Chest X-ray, PA view. Patient: 52 years old, sex M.
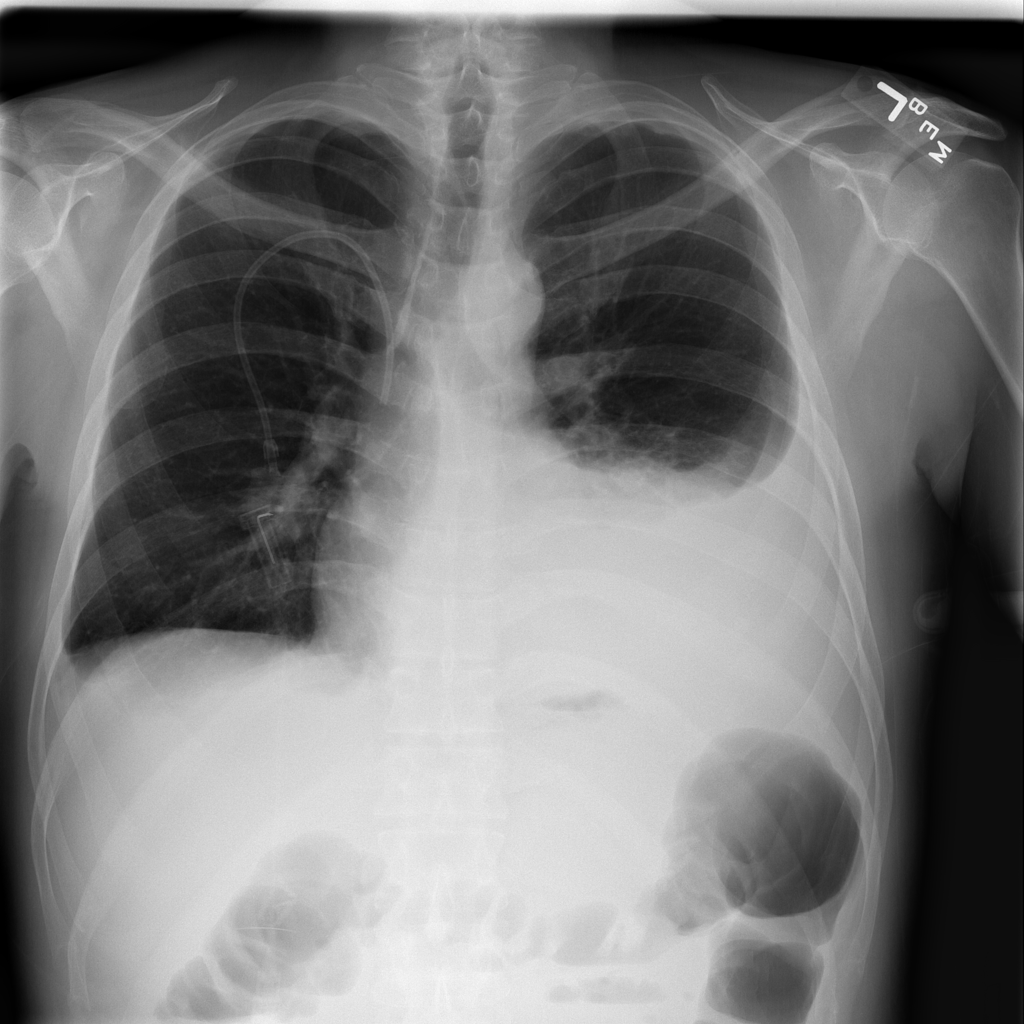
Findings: Effusion